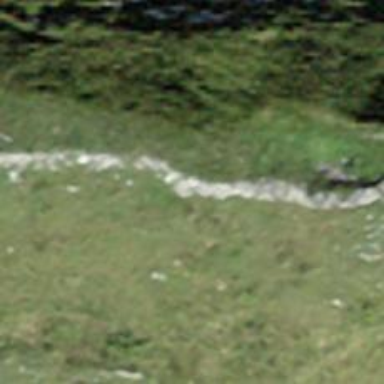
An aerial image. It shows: Wall made of dry stone.